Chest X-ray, PA view. Patient: 54 years old, sex F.
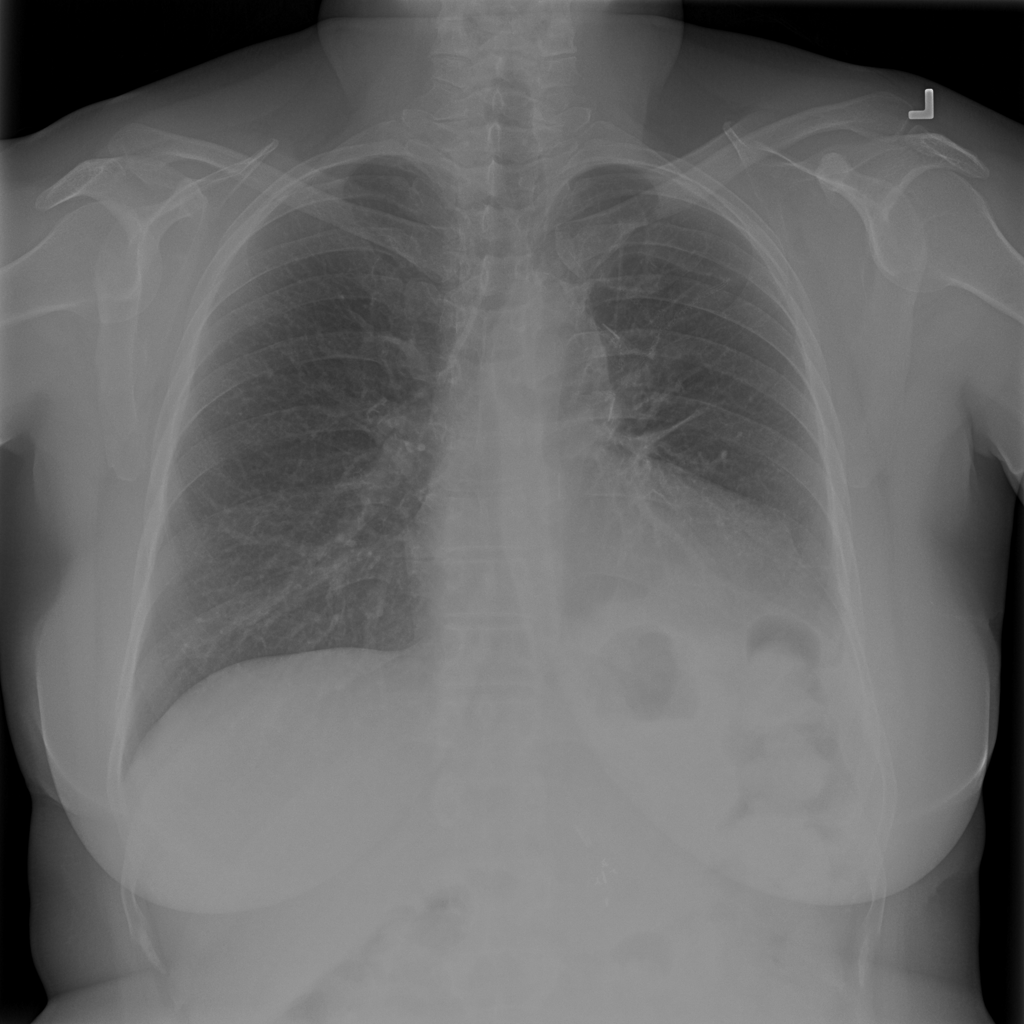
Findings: Pneumothorax